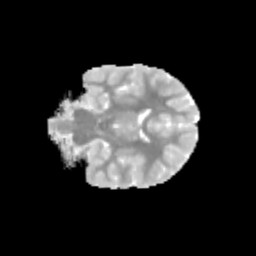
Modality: MD
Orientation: coronal
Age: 12
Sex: male
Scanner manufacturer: siemens
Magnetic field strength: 3 T
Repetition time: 3.8 s
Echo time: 0.07 s